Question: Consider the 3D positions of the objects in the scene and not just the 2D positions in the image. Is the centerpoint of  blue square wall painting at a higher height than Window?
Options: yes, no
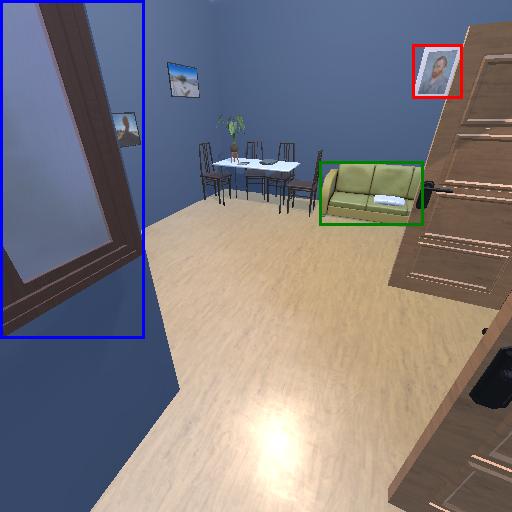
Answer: yes